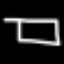
Label: square